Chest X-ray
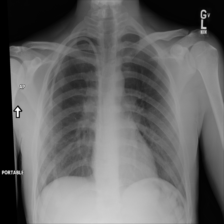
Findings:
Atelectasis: negative
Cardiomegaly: negative
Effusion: negative
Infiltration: negative
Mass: negative
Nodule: negative
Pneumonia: negative
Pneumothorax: negative
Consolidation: negative
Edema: negative
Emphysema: negative
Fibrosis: negative
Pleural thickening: negative
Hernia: negative